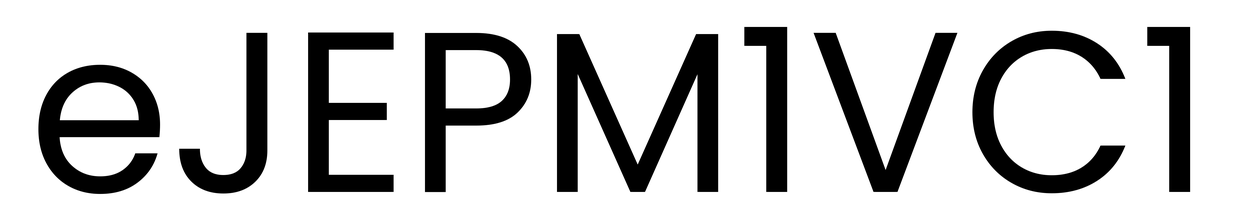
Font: Poppins-Regular